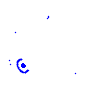
Particle: electron